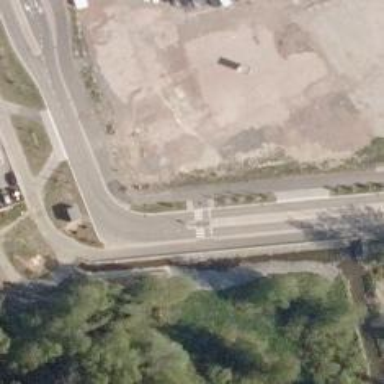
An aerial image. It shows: Uncontrolled crossing with central island on the road.